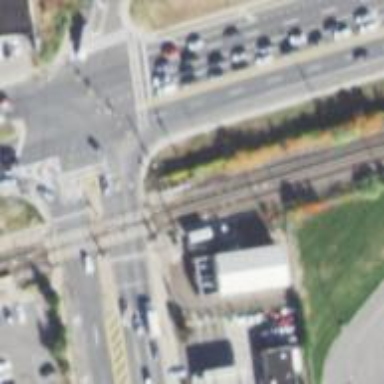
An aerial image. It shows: Railway crossing.